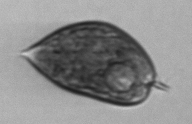
Label: Prorocentrum_micans